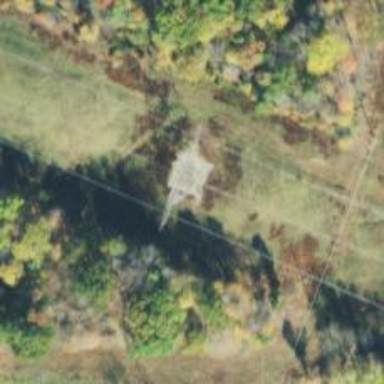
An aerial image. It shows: Lattice structure tower used for power distribution.